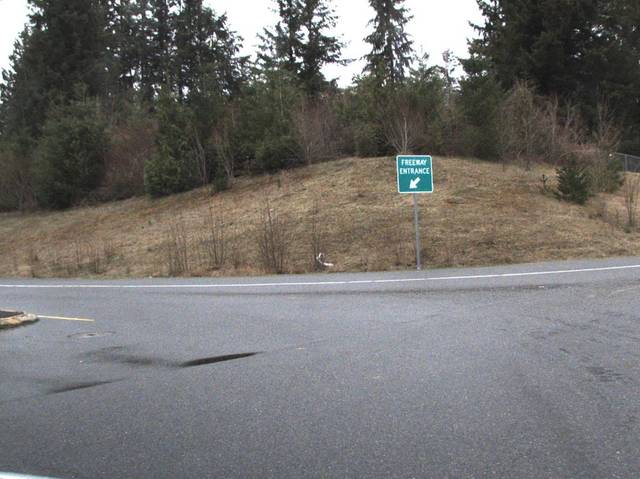
Region: United States
Coordinates: 47.29, -122.318